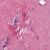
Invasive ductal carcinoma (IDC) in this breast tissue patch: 0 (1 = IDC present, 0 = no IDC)